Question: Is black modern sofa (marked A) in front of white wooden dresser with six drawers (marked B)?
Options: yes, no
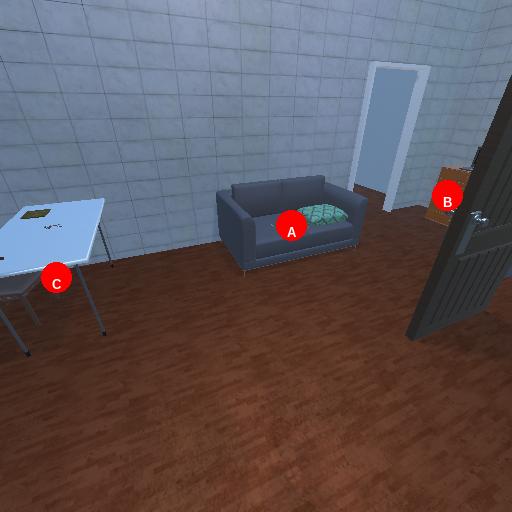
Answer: yes